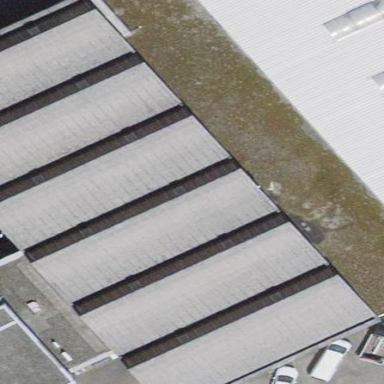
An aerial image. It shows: Industrial building.